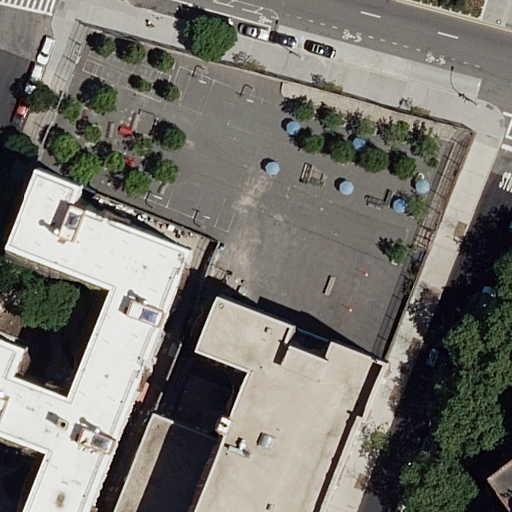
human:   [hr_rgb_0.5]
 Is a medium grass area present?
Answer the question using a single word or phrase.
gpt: yes

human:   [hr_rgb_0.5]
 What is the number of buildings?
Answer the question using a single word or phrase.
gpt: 3

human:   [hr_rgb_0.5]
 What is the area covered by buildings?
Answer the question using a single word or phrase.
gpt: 2465m2

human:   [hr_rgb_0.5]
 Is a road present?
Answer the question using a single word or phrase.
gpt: yes

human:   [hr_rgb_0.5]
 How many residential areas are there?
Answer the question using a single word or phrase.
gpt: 1

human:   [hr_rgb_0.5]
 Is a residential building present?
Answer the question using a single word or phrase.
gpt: yes

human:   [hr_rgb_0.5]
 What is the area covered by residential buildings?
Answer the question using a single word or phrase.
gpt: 2465m2

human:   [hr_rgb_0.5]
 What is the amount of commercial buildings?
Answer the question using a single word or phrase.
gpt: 0

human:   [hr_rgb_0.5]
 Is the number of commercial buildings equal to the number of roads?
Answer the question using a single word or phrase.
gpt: no

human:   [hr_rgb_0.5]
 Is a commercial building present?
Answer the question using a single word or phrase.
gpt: no

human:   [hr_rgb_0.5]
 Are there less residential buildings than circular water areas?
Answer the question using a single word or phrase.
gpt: no

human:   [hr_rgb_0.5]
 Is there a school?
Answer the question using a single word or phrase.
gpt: yes

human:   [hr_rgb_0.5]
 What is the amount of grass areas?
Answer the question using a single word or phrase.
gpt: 1

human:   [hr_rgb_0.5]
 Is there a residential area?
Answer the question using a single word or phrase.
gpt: yes

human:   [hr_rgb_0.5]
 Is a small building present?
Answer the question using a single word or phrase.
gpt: no

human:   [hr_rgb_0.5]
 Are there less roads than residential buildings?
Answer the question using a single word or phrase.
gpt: no

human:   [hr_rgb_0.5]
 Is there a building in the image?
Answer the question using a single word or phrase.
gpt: yes

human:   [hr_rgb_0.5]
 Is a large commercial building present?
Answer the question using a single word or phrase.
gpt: no

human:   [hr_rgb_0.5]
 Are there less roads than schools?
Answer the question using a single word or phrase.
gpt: no

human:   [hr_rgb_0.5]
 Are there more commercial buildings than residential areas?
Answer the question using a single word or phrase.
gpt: no

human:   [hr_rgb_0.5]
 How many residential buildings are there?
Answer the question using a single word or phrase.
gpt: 3

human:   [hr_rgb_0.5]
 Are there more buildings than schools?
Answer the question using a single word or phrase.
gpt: yes

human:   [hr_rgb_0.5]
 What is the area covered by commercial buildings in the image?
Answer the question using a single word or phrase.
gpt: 0m2

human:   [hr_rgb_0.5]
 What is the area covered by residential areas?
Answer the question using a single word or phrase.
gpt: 9802m2

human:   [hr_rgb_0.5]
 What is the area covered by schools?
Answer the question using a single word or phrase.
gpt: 807m2

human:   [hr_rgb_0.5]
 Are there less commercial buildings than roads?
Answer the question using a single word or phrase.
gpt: yes

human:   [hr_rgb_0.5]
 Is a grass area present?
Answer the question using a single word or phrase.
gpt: yes

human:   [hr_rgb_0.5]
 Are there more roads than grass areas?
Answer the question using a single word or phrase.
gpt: yes

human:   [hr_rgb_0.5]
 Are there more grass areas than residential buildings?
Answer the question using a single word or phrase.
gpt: no

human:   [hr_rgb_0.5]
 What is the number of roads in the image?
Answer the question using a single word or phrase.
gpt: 10

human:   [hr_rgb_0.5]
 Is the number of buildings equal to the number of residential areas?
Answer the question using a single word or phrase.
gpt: no

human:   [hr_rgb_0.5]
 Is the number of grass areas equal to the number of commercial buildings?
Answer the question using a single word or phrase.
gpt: no

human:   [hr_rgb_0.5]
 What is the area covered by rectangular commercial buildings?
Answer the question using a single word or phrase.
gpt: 0m2

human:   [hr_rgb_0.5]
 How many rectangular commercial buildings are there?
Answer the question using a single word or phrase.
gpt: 0

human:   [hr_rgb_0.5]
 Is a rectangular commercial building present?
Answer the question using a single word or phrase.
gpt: no

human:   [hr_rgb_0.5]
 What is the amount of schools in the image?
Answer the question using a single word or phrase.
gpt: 1

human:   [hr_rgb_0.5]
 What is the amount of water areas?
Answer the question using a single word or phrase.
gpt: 0

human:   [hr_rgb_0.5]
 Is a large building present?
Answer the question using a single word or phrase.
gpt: yes

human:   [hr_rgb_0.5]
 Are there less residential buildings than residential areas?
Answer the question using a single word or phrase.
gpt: no

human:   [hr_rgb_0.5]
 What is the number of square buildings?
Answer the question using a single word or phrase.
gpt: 0

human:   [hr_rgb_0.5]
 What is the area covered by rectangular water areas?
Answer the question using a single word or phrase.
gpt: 0m2

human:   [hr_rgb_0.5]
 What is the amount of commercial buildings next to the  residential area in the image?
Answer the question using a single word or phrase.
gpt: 0

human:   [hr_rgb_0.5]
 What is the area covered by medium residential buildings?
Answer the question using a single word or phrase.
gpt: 352m2

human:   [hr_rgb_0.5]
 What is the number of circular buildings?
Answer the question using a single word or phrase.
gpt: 0

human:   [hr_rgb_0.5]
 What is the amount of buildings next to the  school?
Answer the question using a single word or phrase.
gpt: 3

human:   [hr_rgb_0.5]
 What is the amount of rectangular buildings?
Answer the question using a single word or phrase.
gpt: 1

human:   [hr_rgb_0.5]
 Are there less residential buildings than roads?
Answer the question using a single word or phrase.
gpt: yes

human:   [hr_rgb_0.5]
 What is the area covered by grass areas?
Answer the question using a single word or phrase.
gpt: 292m2

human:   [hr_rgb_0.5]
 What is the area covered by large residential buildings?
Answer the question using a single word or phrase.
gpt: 2113m2

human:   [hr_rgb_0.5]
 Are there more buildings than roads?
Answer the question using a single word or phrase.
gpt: no

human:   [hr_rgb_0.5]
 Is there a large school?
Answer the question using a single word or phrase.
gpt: yes

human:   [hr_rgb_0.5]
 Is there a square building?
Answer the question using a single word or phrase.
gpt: no

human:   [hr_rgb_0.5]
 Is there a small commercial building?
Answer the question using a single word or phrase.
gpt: no

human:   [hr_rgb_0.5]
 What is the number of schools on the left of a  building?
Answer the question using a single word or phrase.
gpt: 1

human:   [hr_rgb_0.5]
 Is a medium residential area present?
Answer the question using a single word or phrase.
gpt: no

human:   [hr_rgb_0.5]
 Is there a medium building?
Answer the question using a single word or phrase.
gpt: yes

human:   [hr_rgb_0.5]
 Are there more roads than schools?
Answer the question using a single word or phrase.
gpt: yes

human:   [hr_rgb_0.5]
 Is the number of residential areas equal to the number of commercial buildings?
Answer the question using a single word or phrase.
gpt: no

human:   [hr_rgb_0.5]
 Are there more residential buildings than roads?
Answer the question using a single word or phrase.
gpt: no

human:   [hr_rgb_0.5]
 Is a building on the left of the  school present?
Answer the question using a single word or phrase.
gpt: no

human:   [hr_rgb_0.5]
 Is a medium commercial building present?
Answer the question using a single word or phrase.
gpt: no

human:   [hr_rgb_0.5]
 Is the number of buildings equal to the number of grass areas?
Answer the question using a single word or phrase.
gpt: no

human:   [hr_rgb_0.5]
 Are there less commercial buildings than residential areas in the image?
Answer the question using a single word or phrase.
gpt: yes

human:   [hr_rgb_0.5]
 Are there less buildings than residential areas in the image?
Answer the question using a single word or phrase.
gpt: no